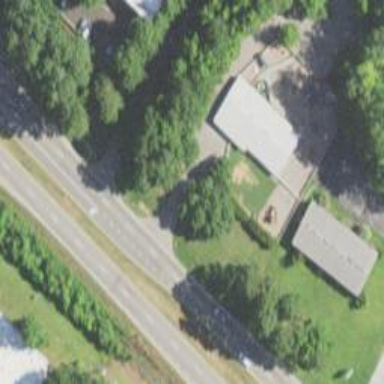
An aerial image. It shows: Kindergarten.